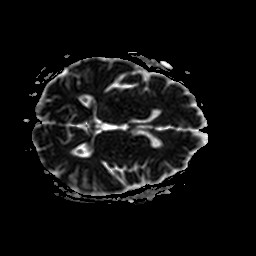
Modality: ADC
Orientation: axial
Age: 65
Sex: female
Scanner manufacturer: philips
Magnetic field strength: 1.5 T
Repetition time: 4.824 s
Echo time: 0.07764 s